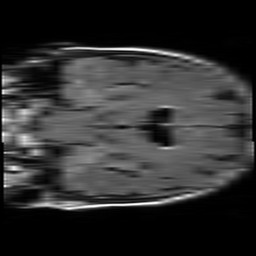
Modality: FLAIR
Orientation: coronal
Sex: female
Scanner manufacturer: philips
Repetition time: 11 s
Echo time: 0.125 s